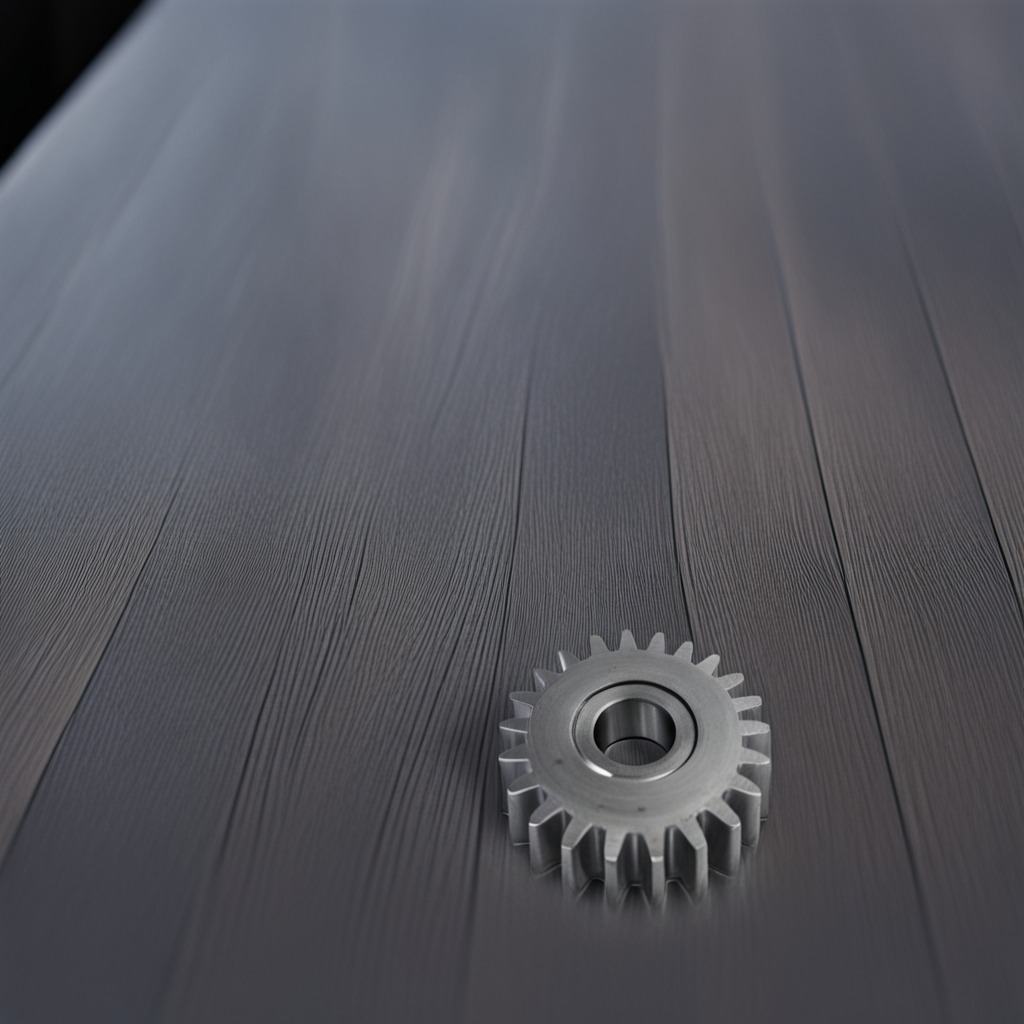
A steel gear with teeth is lying on a old table in a small garage at twilight.